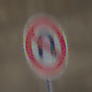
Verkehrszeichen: VerbotWenden
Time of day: Midday
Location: Roofed (Beach)
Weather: Overcast
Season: NotSpecified
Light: Natural